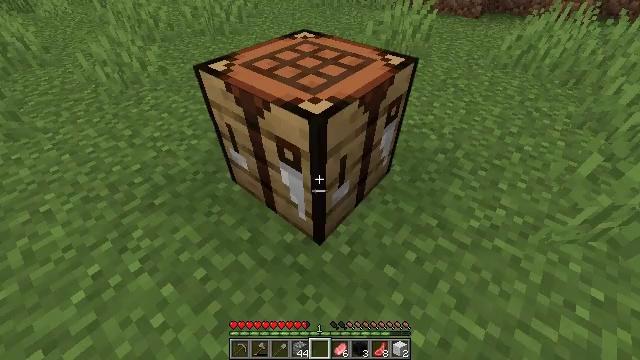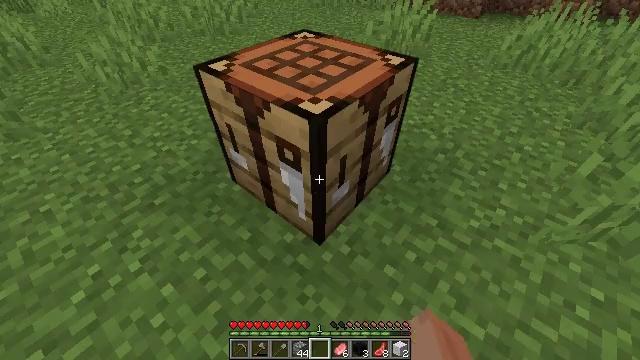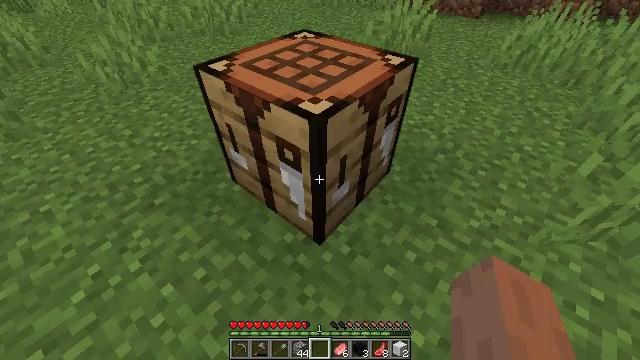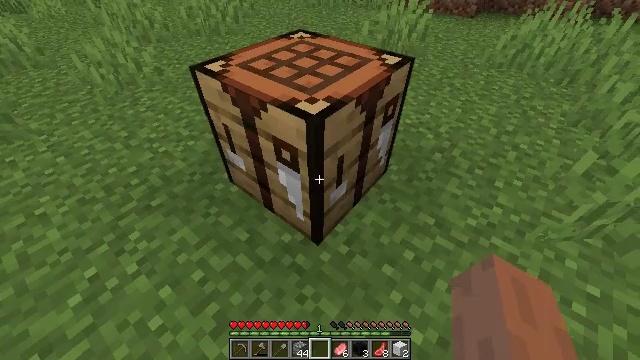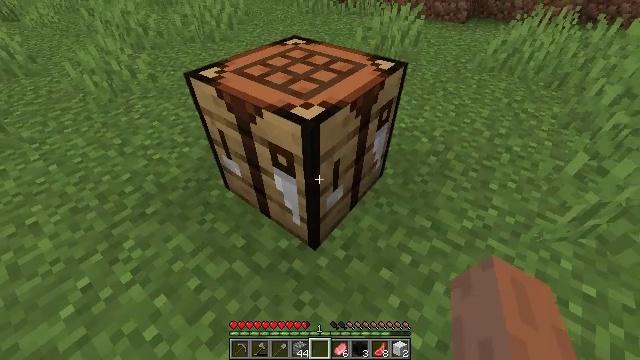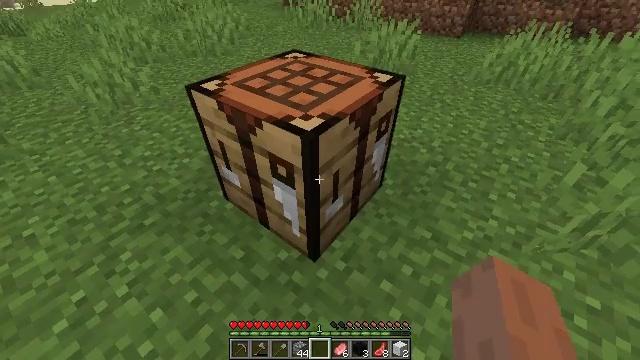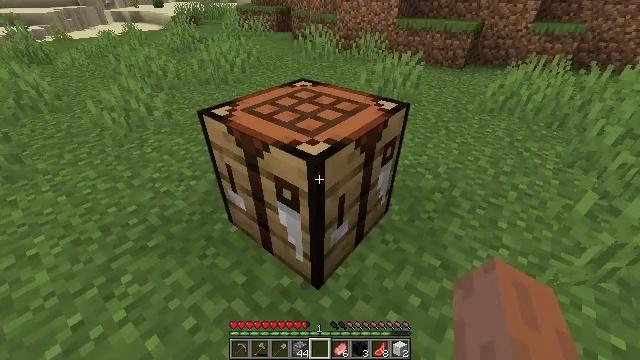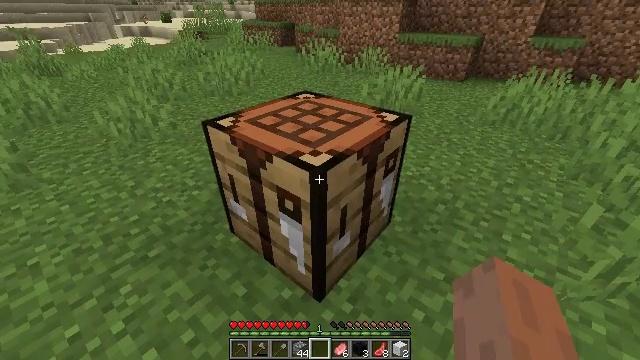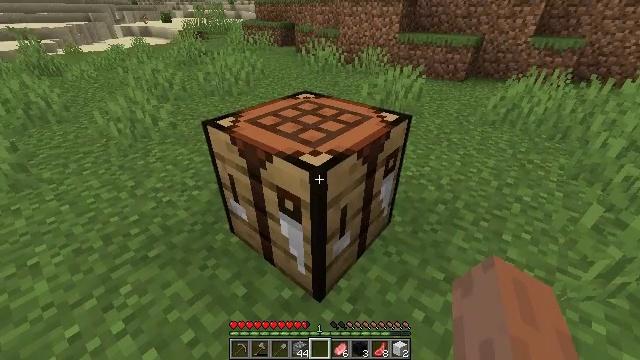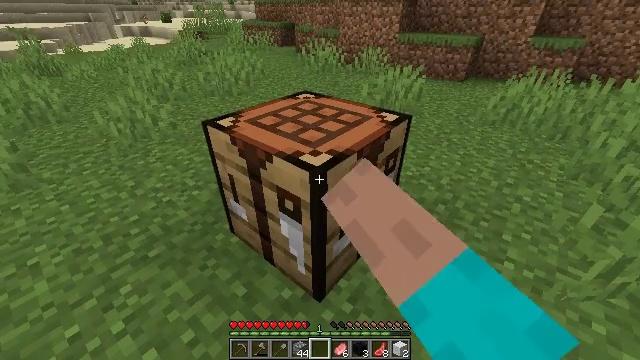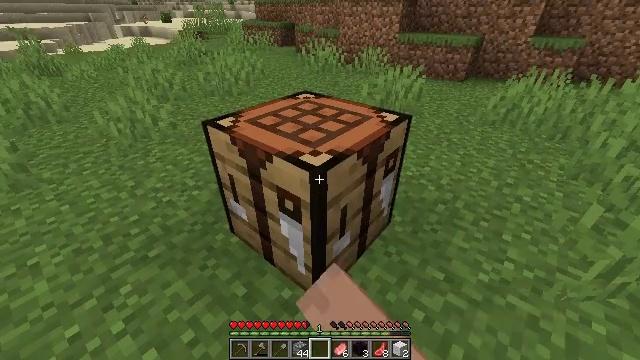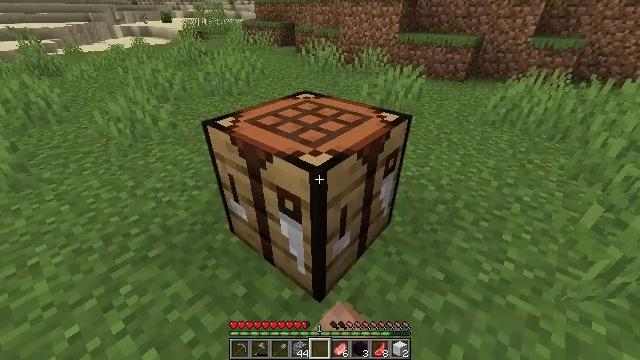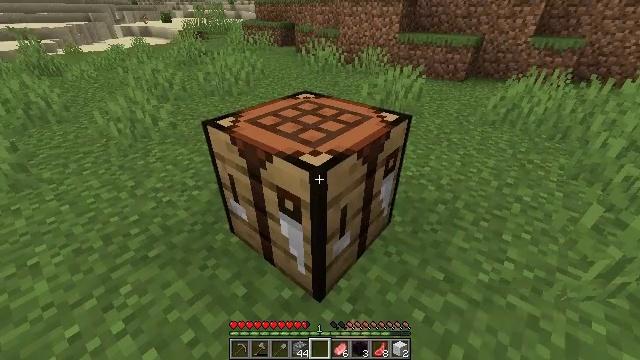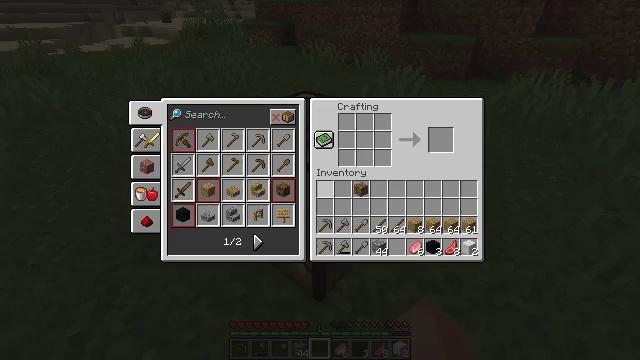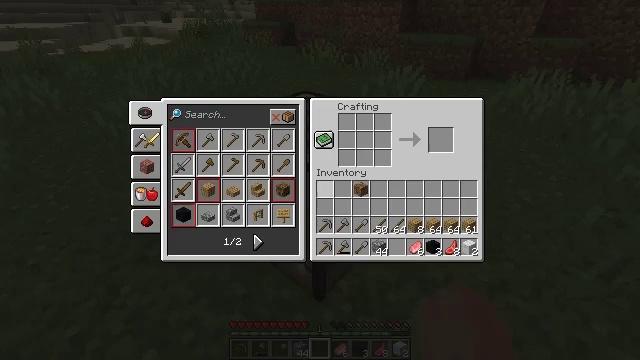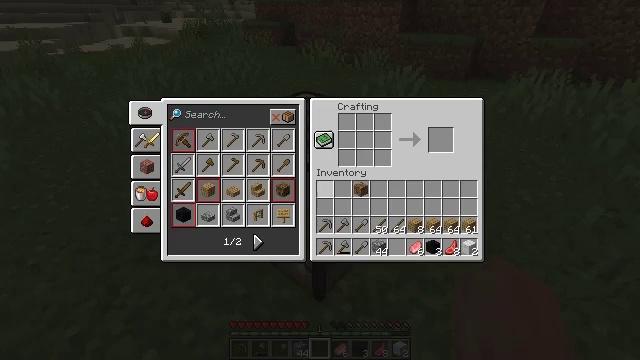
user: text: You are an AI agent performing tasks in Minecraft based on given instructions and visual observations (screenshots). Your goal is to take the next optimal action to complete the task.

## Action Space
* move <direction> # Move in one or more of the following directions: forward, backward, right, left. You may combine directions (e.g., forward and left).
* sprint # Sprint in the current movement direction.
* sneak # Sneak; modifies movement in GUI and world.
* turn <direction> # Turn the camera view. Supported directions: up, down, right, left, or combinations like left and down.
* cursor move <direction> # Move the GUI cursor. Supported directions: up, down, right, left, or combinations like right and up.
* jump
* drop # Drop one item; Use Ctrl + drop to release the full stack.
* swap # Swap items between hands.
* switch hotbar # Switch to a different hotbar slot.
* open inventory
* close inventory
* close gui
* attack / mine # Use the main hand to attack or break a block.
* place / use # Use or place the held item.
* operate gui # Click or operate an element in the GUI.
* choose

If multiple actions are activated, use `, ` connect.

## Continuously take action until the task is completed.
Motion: motion action
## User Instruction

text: Craft a black bed.
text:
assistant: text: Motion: no_op
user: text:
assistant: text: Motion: no_op
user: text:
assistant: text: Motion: no_op
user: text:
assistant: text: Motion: turn right and up
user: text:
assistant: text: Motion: turn up
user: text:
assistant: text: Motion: turn left and up
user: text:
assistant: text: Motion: turn up
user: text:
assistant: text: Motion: use / place
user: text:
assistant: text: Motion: use / place
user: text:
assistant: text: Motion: no_op
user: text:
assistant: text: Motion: no_op
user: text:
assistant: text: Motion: no_op
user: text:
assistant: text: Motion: open gui
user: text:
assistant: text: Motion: no_op
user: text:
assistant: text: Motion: no_op
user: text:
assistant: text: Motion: no_op
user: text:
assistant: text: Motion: no_op
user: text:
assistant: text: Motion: no_op
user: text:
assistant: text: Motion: cursor move right and up
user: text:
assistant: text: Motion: cursor move right and up
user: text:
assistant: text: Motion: cursor move right and up
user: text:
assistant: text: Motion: cursor move right
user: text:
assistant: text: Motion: cursor move right and down
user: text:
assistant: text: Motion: cursor move down
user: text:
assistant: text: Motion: cursor move down
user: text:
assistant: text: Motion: cursor move left and down
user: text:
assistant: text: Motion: no_op
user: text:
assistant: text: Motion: no_op
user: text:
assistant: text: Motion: no_op
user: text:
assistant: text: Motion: no_op